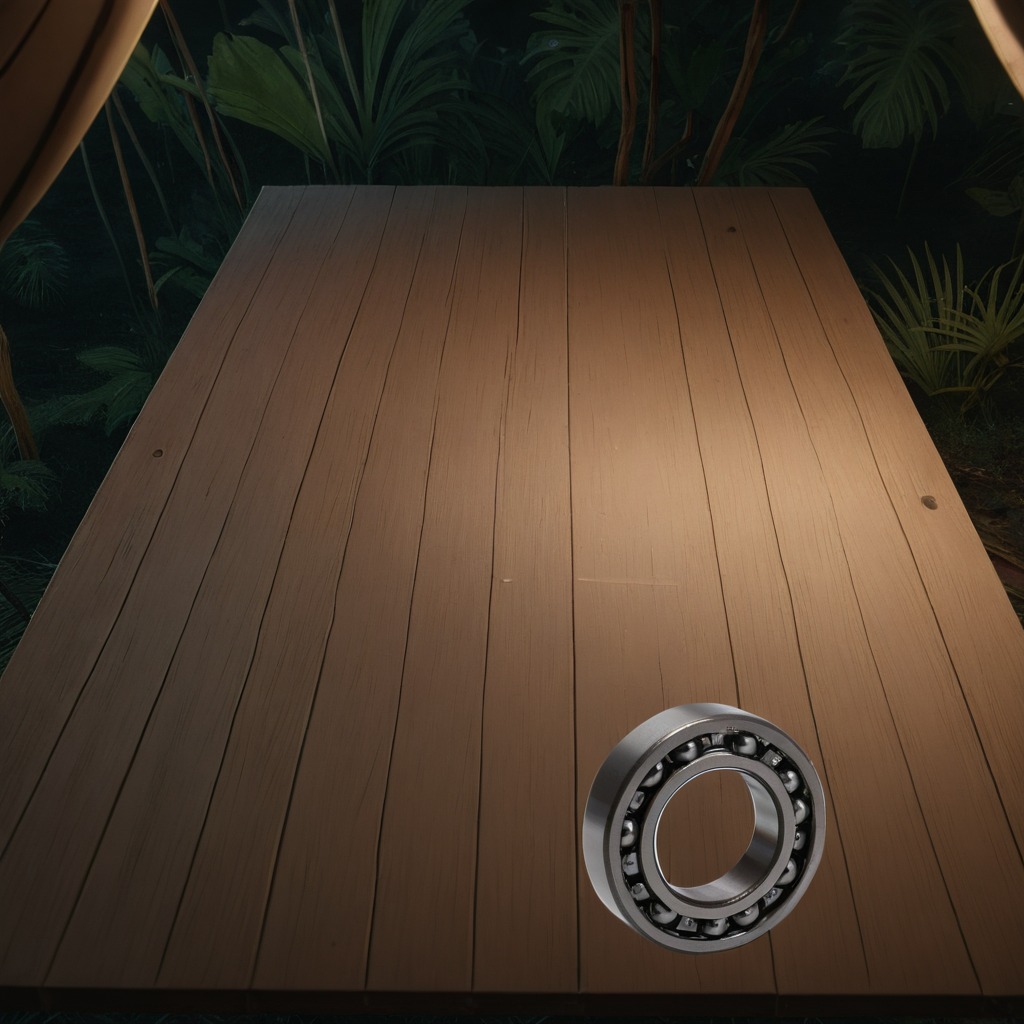
A metal ball bearing is lying on a wooden table inside a jungle field workshop tent at night with soft shadows.